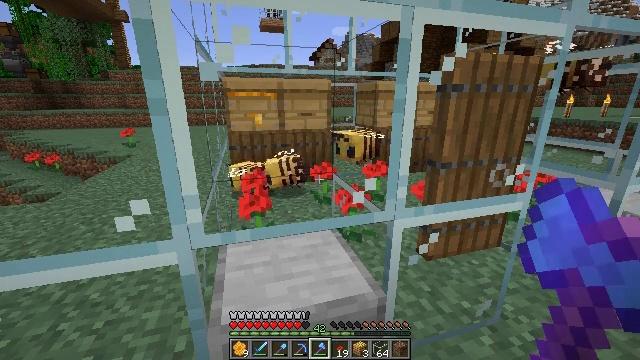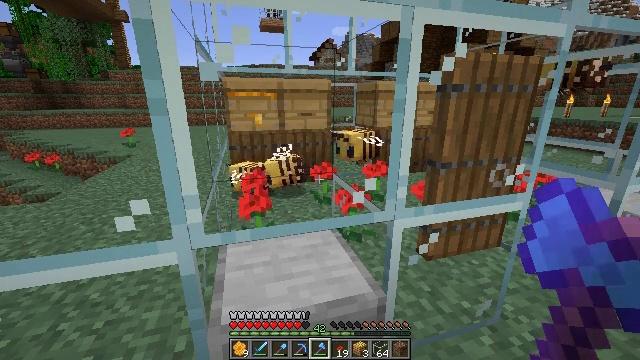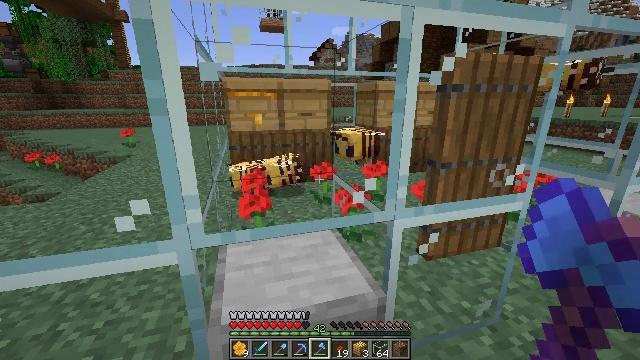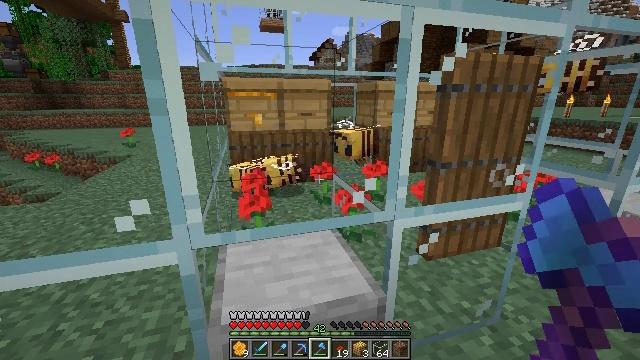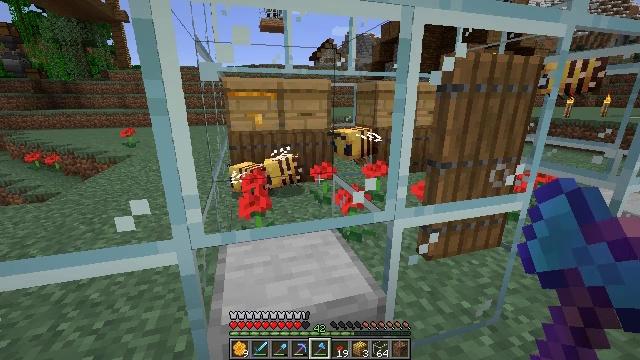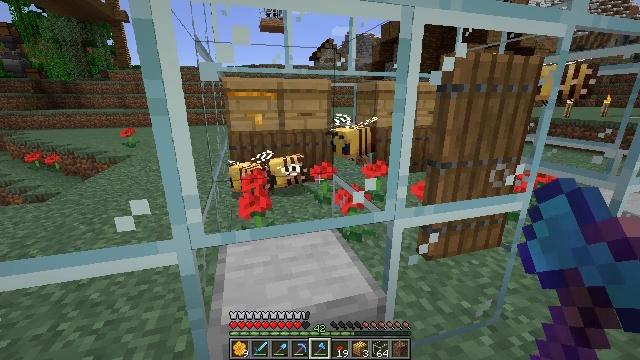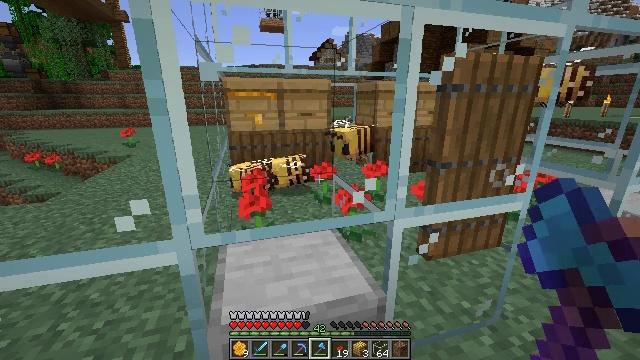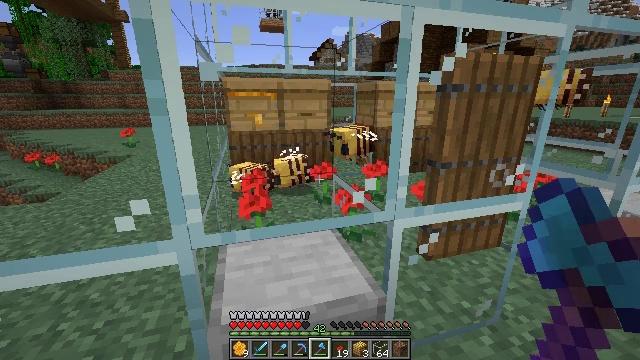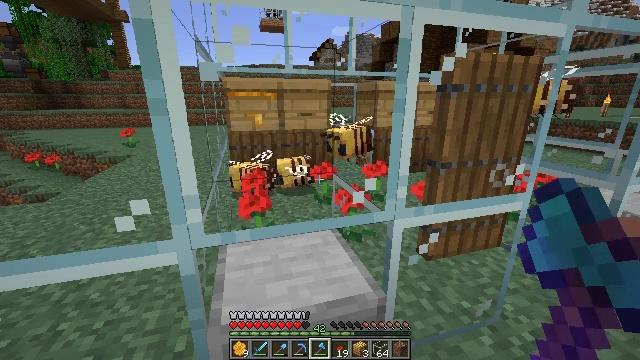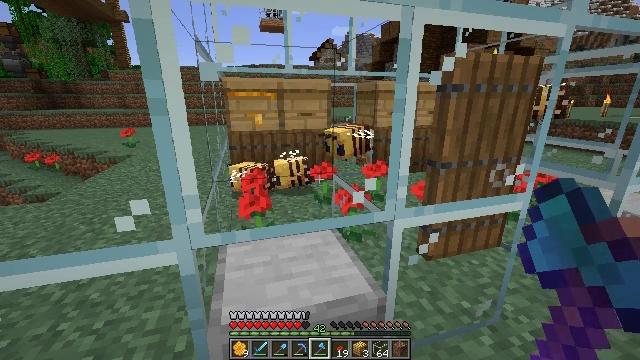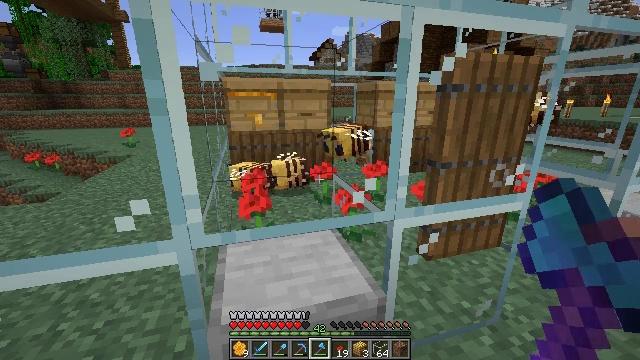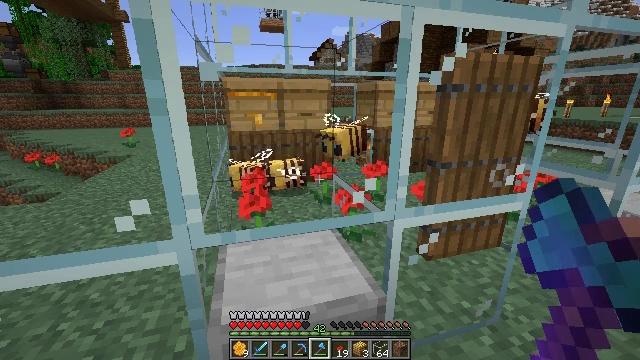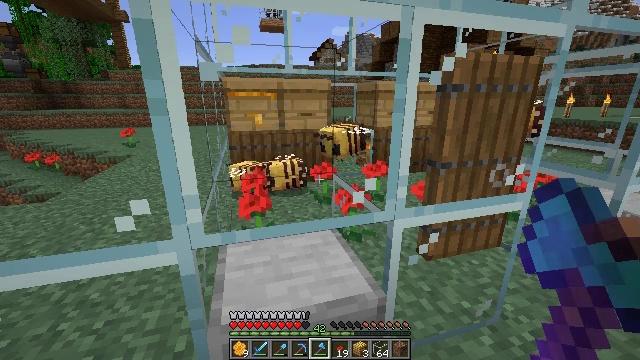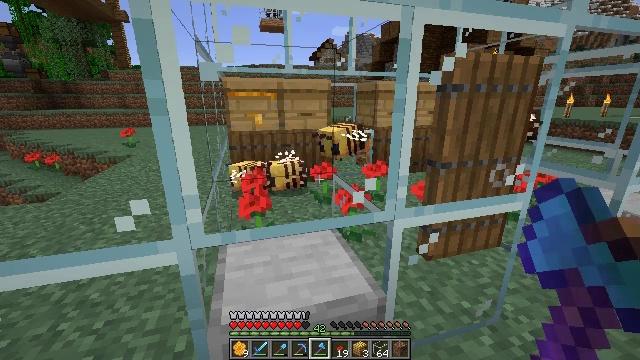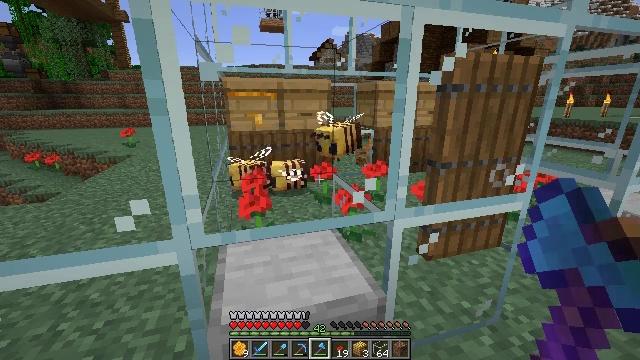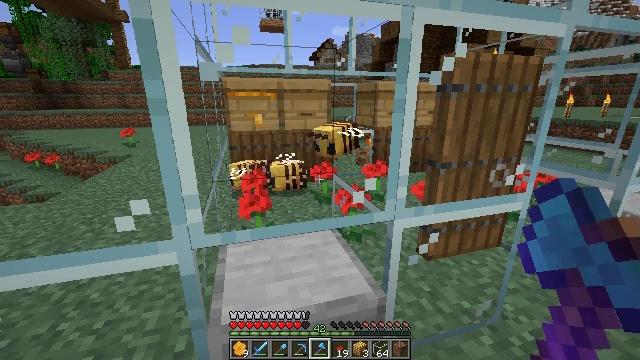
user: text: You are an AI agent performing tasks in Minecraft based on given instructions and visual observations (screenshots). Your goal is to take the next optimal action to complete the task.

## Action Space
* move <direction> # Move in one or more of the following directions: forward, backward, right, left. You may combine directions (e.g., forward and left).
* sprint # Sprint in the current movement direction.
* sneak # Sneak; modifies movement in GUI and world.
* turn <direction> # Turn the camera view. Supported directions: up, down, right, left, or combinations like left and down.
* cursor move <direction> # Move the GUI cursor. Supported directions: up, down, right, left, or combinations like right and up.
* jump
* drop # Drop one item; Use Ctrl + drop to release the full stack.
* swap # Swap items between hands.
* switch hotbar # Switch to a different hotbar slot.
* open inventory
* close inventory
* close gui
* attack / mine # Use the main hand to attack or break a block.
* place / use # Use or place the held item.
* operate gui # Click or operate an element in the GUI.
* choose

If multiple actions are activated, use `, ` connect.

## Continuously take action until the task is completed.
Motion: motion action
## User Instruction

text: Mine the poppy flower.
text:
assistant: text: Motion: attack / mine
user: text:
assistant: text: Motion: attack / mine
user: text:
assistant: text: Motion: attack / mine
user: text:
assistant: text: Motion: attack / mine
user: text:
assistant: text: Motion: attack / mine
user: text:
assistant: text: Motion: attack / mine
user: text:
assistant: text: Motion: attack / mine
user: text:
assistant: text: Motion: attack / mine
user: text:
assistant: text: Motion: attack / mine
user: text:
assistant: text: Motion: attack / mine
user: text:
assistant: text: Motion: attack / mine
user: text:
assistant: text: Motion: attack / mine
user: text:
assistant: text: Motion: attack / mine
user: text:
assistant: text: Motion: attack / mine
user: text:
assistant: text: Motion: attack / mine
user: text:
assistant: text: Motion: attack / mine
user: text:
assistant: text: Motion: attack / mine
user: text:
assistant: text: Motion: attack / mine
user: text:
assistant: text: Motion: attack / mine
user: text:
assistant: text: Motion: attack / mine
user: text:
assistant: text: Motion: attack / mine
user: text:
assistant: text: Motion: attack / mine
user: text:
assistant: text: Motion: attack / mine
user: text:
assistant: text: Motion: attack / mine
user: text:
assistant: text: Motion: attack / mine
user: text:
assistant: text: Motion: attack / mine
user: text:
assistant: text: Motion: attack / mine
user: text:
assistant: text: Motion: attack / mine
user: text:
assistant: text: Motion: attack / mine
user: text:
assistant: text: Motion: attack / mine